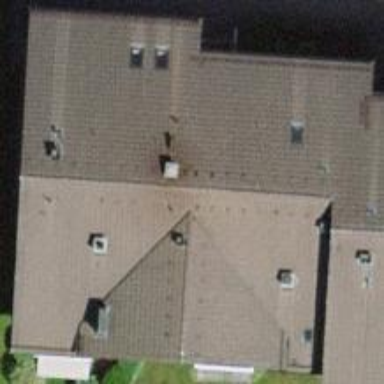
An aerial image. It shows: Gabled roof on building that houses apartments.